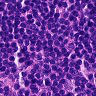
Metastatic tissue present: no